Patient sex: F
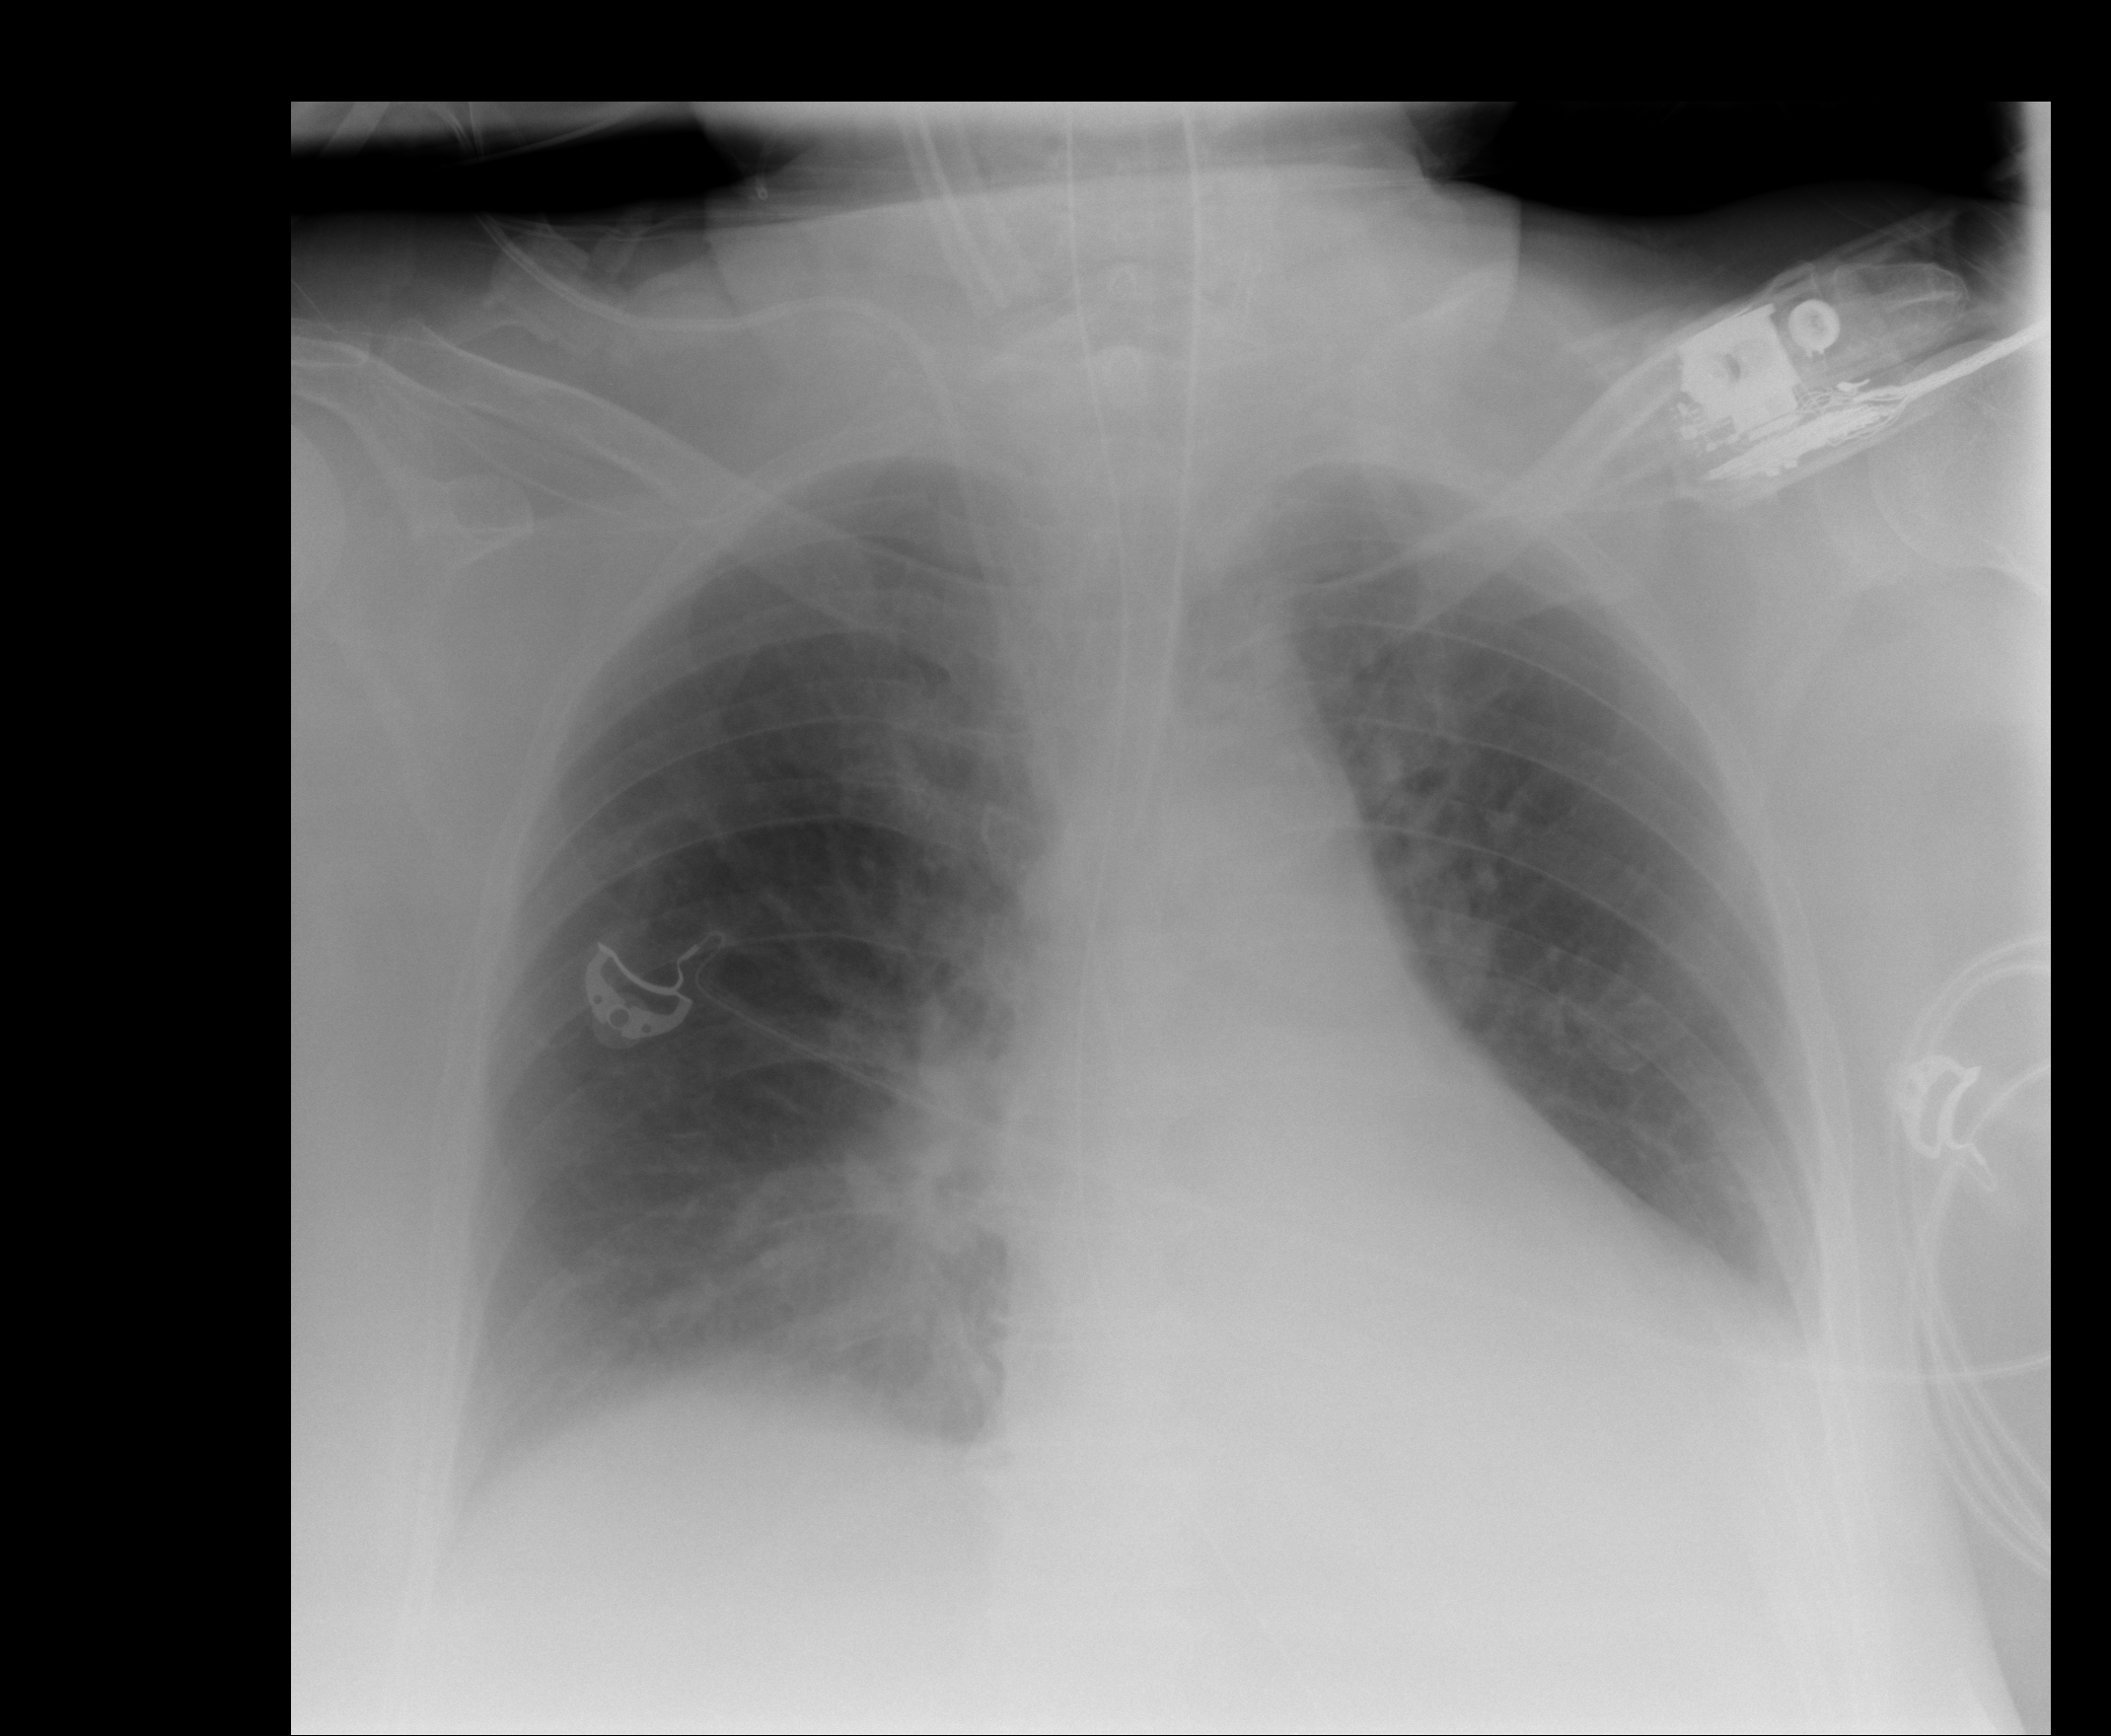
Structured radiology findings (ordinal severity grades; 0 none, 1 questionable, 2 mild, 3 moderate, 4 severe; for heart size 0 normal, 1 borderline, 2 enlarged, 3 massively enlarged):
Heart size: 2
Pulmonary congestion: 1
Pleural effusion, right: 2
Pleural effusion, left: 2
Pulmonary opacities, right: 2
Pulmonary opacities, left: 0
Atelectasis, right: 3
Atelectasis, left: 2